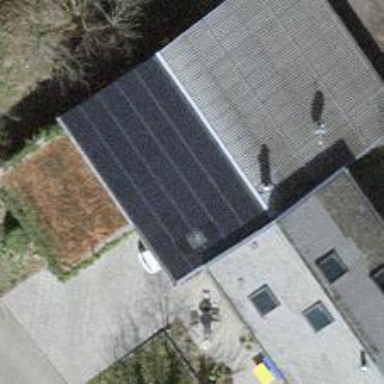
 consisting of solar photovoltaic panels."